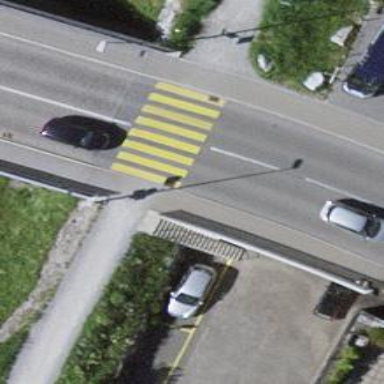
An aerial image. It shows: Marked zebra crossing on the road.